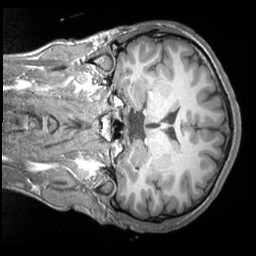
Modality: T1w
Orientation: coronal
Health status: healthy